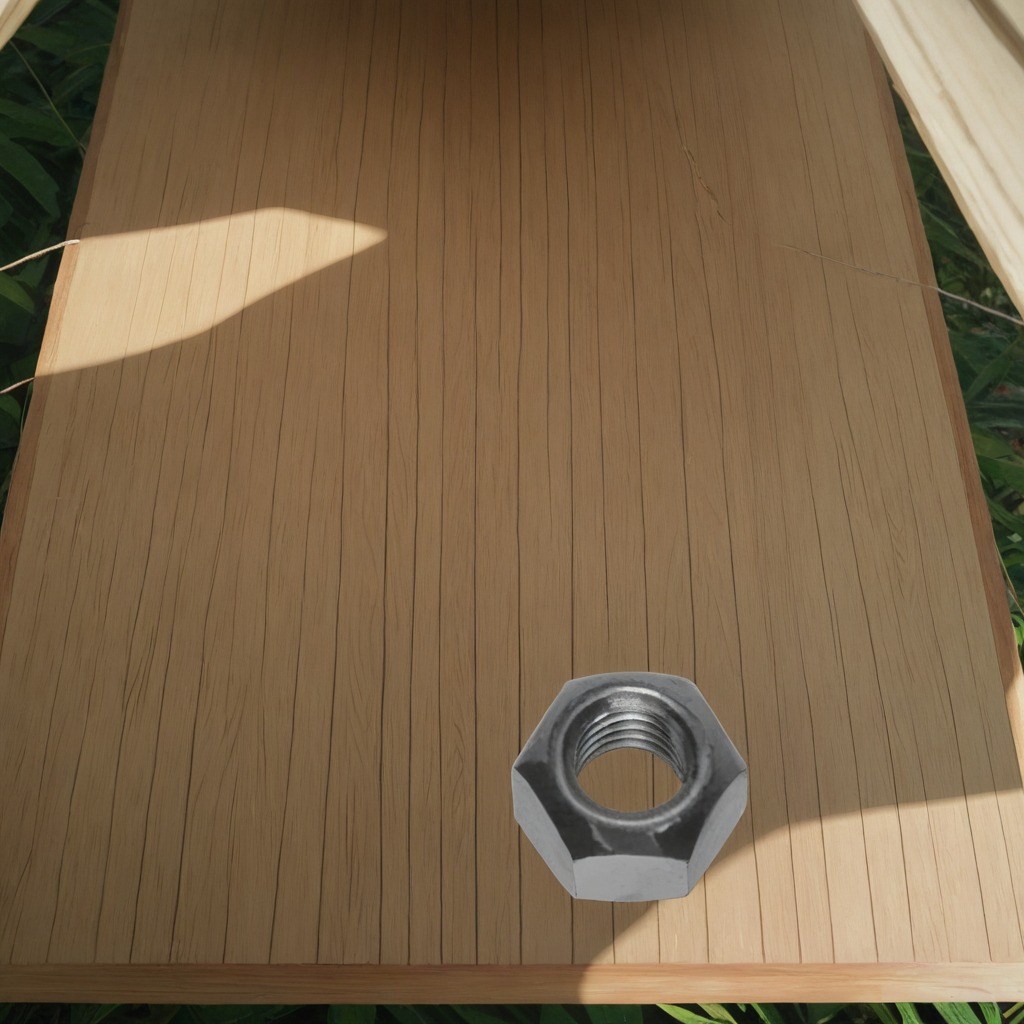
A metal nut is lying on the wooden table.